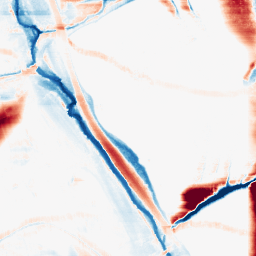
Category: morphological
Decomposition family: morphological_rect
Decomposition parameters: operation: average
width: 50
height: 10
Upsampling method: edge_directed
Upsampling parameters: scale: 2
Upsampling scale: 2